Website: home-depot
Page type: address-validator
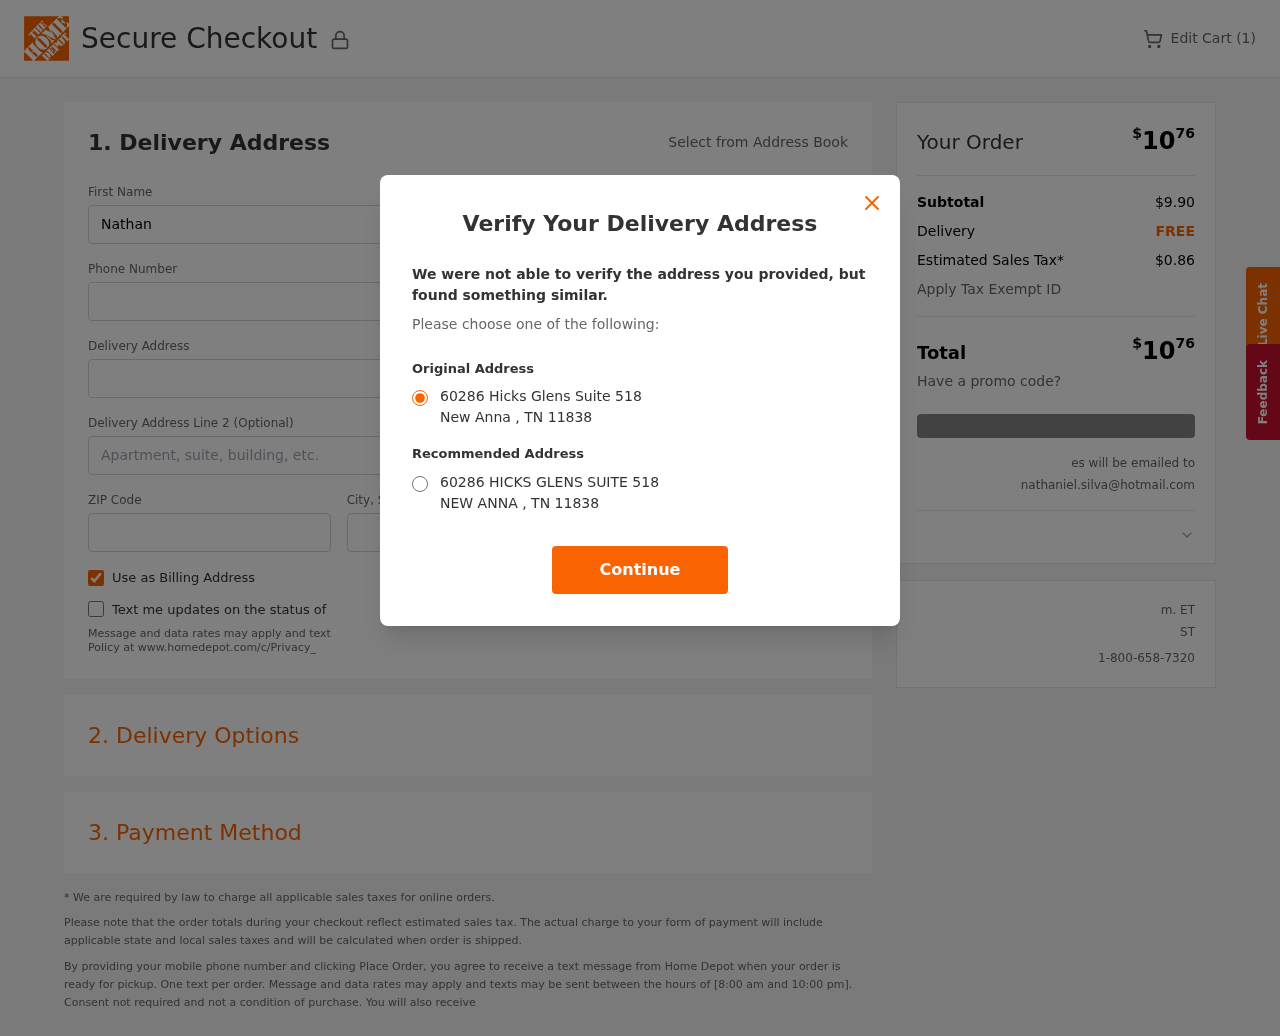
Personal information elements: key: PII_CITY
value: New Anna
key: PII_EMAIL
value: nathaniel.silva@hotmail.com
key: PII_POSTCODE
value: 11838
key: PII_STATE_ABBR
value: TN
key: PII_STREET
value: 60286 Hicks Glens Suite 518
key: PII_FIRSTNAME
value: Nathaniel
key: PII_LASTNAME
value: Silva
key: PII_PHONE
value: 3617340529
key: PII_CITY_STATE
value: New Anna, TN
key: PII_STREET_ALT
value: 60286 HICKS GLENS SUITE 518
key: PII_CITY_ALT
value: NEW ANNA
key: PII_POSTCODE_FULL
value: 11838
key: PII_POSTCODE_NUMERIC
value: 11838
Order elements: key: ORDER_NUM_ITEMS
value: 1
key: ORDER_TOTAL
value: $1076
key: ORDER_SUBTOTAL
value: $9.90
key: ORDER_SHIPPING_COST
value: FREE
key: ORDER_TAX
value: $0.86